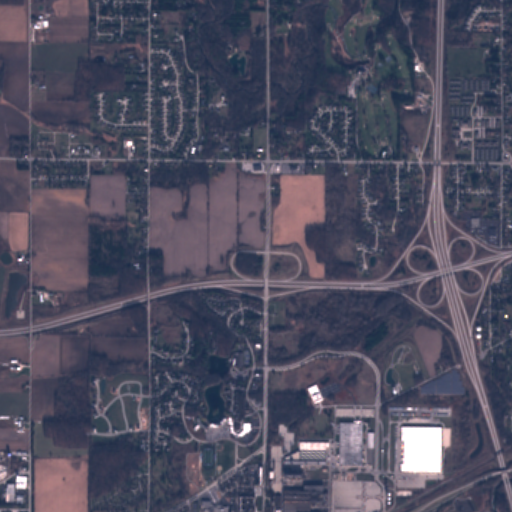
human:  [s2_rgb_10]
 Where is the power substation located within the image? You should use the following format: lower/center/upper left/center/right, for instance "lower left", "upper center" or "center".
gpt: The power substation is located in the lower right of the image.
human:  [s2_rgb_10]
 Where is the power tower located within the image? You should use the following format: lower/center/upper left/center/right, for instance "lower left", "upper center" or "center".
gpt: The power tower is located in the lower right of the image.
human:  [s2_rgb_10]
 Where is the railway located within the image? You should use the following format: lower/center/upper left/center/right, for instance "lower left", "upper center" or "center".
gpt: The railway is located in the lower right of the image.
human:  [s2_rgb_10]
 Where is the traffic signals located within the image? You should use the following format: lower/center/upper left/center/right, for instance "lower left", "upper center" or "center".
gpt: The traffic signals is located in the upper center of the image.
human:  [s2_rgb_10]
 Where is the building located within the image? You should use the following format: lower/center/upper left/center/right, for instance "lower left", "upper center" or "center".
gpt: There is no building in the image.